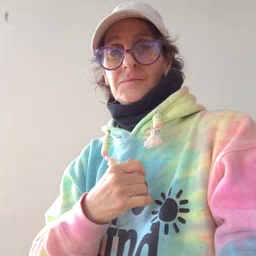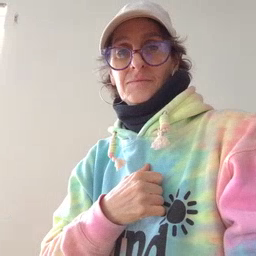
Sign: man